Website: crate-barrel
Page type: cross-sells
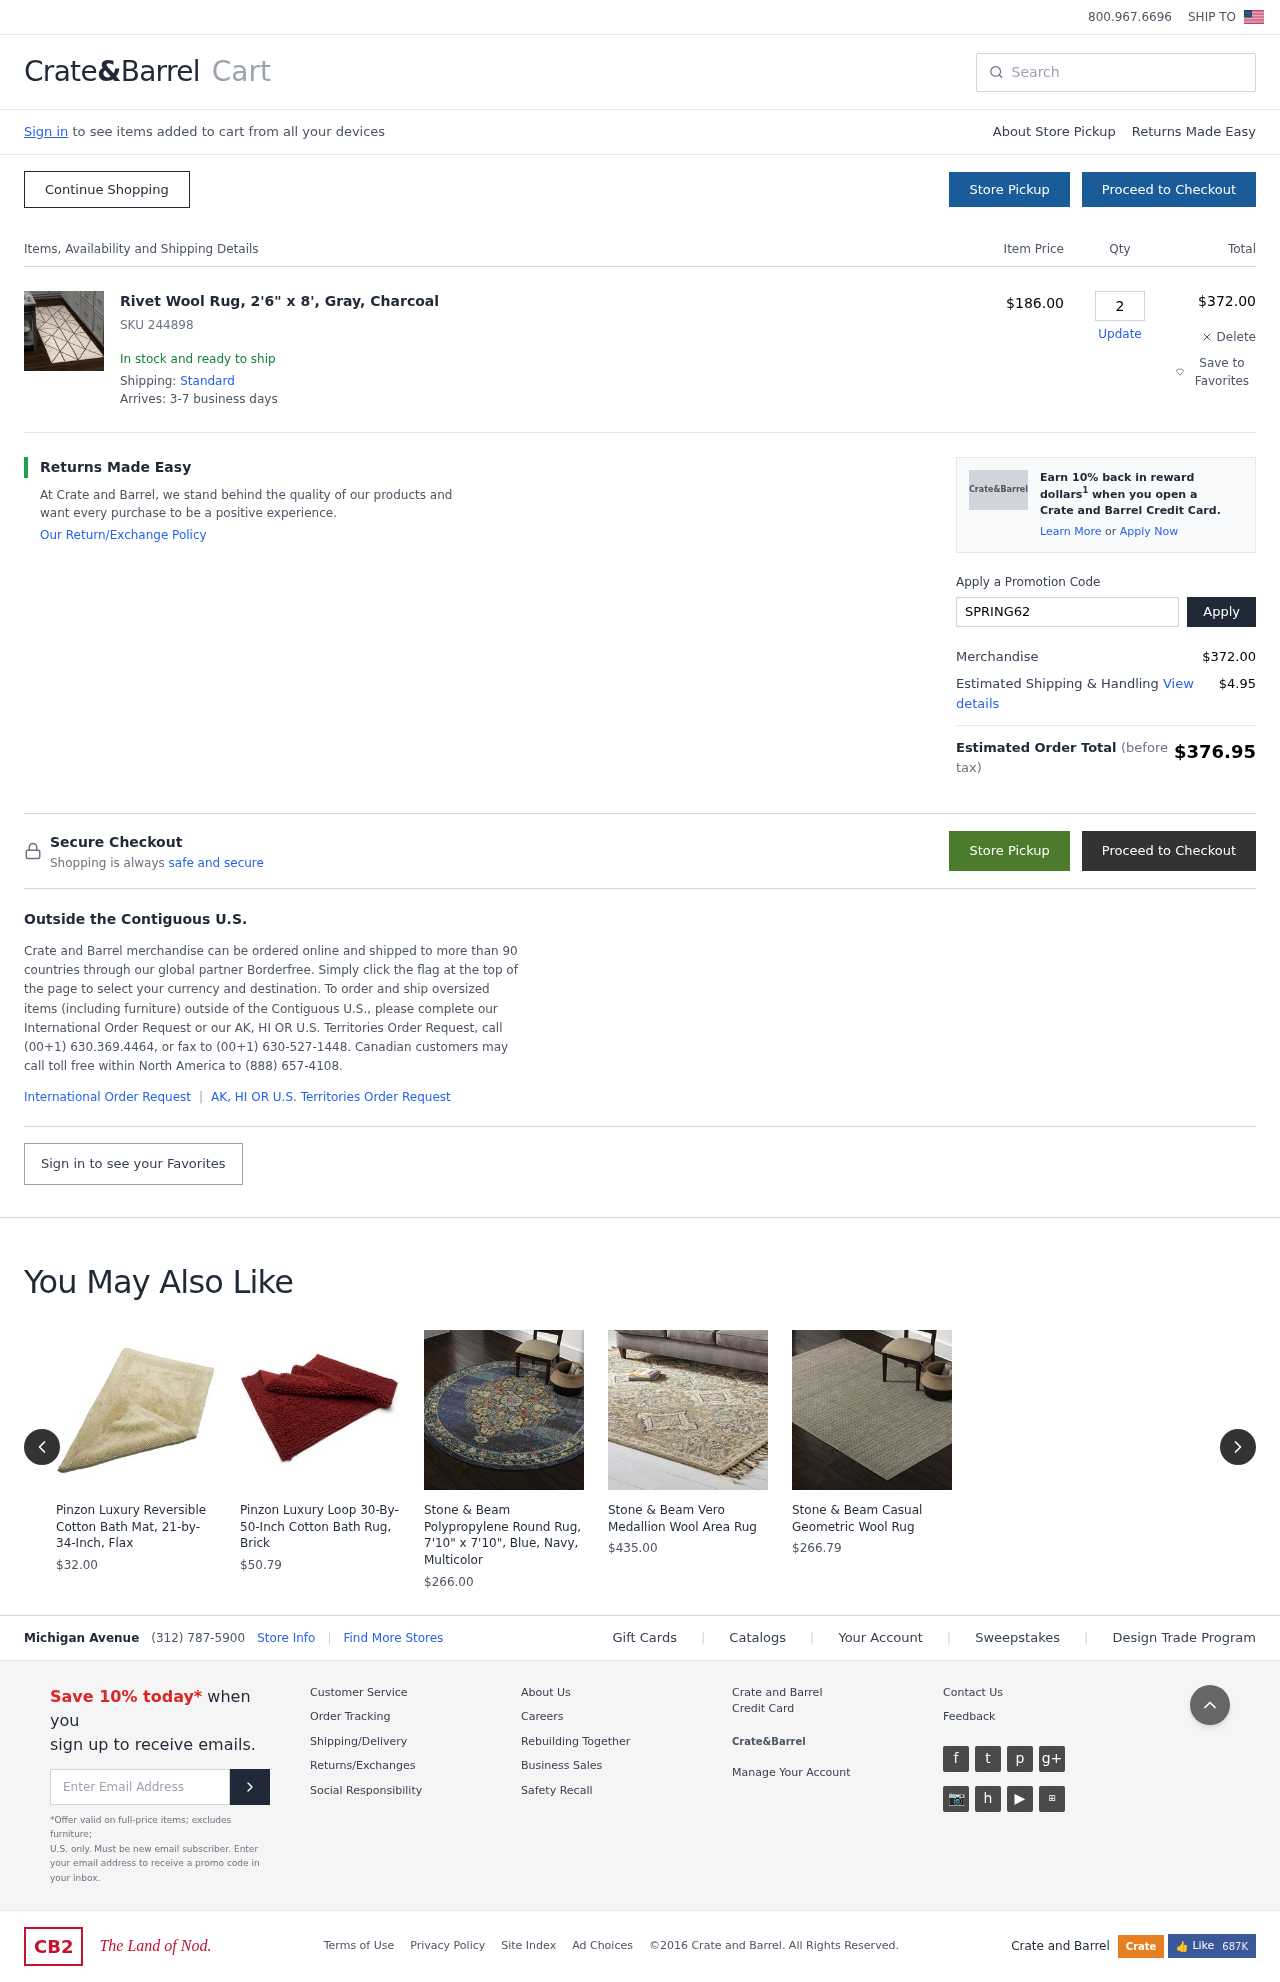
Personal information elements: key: PII_PROMO_CODE
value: SPRING62
Product elements: key: PRODUCT1_NAME
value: Rivet Wool Rug, 2'6" x 8', Gray, Charcoal
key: PRODUCT1_PRICE
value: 186
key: PRODUCT1_QUANTITY
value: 2
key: PRODUCT2_NAME
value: Pinzon Luxury Reversible Cotton Bath Mat, 21-by-34-Inch, Flax
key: PRODUCT2_PRICE
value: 32
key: PRODUCT3_NAME
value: Pinzon Luxury Loop 30-By-50-Inch Cotton Bath Rug, Brick
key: PRODUCT3_PRICE
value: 50.79
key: PRODUCT4_NAME
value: Stone & Beam Polypropylene Round Rug, 7'10" x 7'10", Blue, Navy, Multicolor
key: PRODUCT4_PRICE
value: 266
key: PRODUCT5_NAME
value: Stone & Beam Vero Medallion Wool Area Rug
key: PRODUCT5_PRICE
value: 435
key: PRODUCT6_NAME
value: Stone & Beam Casual Geometric Wool Rug
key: PRODUCT6_PRICE
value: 266.79
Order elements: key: ORDER_SKU
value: SKU 244898
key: ORDER_ITEM_TOTAL
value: $372.00
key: ORDER_SUBTOTAL
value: $372.00
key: ORDER_SHIPPING_COST
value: $4.95
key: ORDER_TOTAL
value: $376.95
Search elements: key: HEADER_SEARCH
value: Search